Question: I've published a site through Azure that doesn't want to display absolute URL's of images. Basically, I'm using <URL>;'.
Now, this works perfectly when I'm debugging, but not at all when the site is published (as is usually the case...). When I inspect the element and review the source, the source is valid but the "image invalid" icon appears or the alternate text.
An example can be seen here:
'<img width="300" height="450" alt="Couldn't display image..." src="http://ia.media-imdb.com/images/M/MV5BNTQ5MTgzNDg4OF5BMl5BanBnXkFtZTcwMjAyODEzOQ@@._V1_SX300.jpg" />'

Is there something I'm missing with Azure such as something to set in Web.config? Any direction would be appreciated.
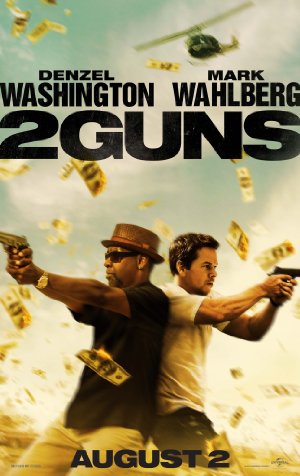
Answer: Use images before complaining about Azure! Your issue is because you are trying to steal images from third party site - namely imdb. The first thing a starting web developer does, it to learn how to protect his/her images being directly referenced from impudent web sites that want to save traffic and efforts and directly refernece images which they don't own.
Your site works locally because there is not Referer header set, or because it is set to Localhost. But once you publish, the <URL> has the correct value of your web site. Then the image request ends up with HTTP 403 status.
Once you put the images in site and load them from there, it will work. But of course for that, you have to comply to the copyright of the images.